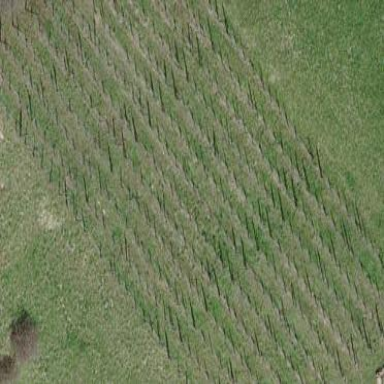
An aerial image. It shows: Vineyard.